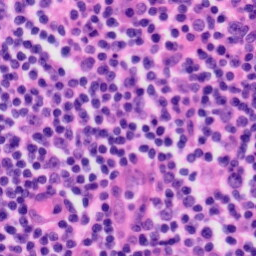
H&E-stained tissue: Tonsil